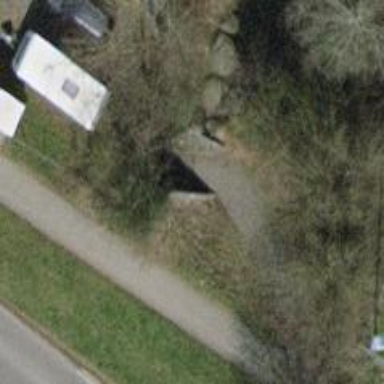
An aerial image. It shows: Tunnel footway.